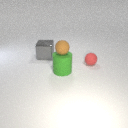
small brown rubber sphere above large green rubber cylinder